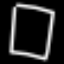
Label: square